Question: In simple, I would like my custom shader to have access to its own output during the last frame in order to have a pseudo-motion blur through color accumulation. Although motion blur isn't the correct term at all.
Consider the following: I have a mesh with a mostly transparent texture. The texture offset constantly changes. I would now like to build a shader with which the texture, instead of jumping, slowly fades from the locations it has been at. A full-screen blur effect will not do; the blur has to remain only on the object and needs to be camera-movement independent.
My idea so far has been to define a RenderTexture that would contain the generated texture during the last frame, but since RenderTextures are rendered by a camera which, since all I would like is the mesh-specific texture, I wouldn't know how to implement.
I have also tried to use 'GrabPass { }' in the shader, however that again seems to grab the entire rendered screen rather than the texture.
I may be misunderstanding how shaders work; If rendering the entire screen is the only option, then I could assign my material to a plane and render the texture that way, however I am unsure how, or rather: where in my code, I would do that. Creating a primitive plane as well as a camera just to get a shader to work also seems like it'd be a lot of things required for an effect that, initially, I thought simple to implement.
Any help or pointers would be much appreciated,
- s_m_w
Edit: Here is a very quick mock drawing of what I would like to achieve:

I achieve the current effect by manipulating the texture offset. The "blur" in the second effect needs to be independent from camera movement.
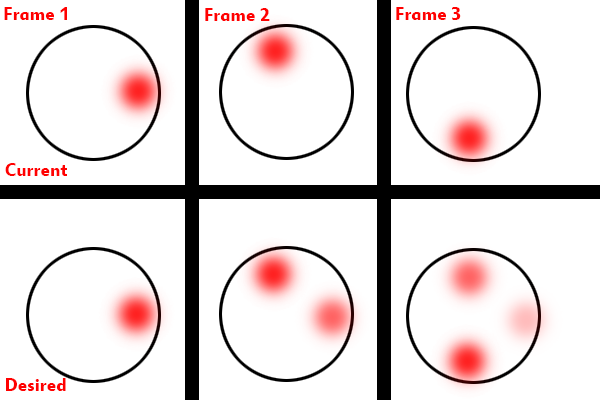
Answer: I think you'll have to render the effect onto a RenderTexture.
You can create a Camera in code. You can set its render target to your RenderTexture, and you can conveniently render fullscreen quads using OpenGL commands (GL class). Basically, you can set up the complete effect rendering infrastructure in code.
Frame 1:
Set EffectShader source texture to RenderTexture1.
Render onto RenderTexture2.
Use RenderTexture2 to shade your object using ObjectShader.
Frame 2:
Set EffectShader source texture to RenderTexture2.
Render onto RenderTexture1.
Use RenderTexture1 to shade your object using ObjectShader.
Repeat.